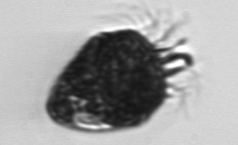
Label: Strombidium_morphotype2